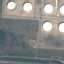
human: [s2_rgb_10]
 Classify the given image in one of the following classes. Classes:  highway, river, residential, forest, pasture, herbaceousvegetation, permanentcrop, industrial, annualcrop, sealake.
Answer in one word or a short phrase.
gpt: Industrial